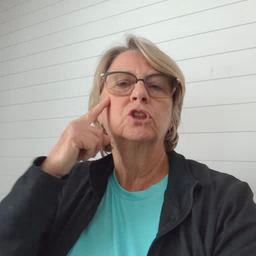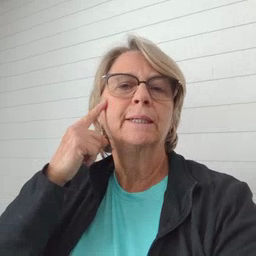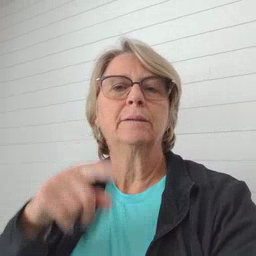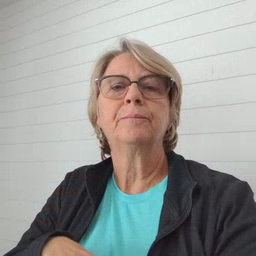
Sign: cheek